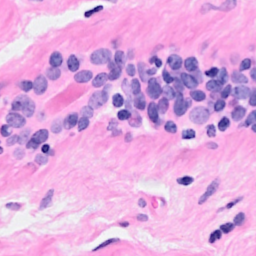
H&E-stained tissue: Breast